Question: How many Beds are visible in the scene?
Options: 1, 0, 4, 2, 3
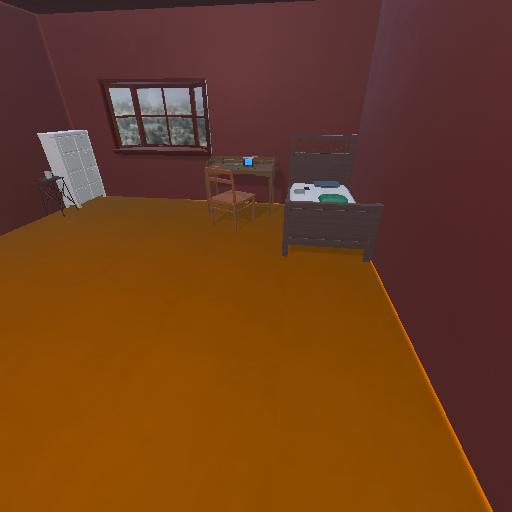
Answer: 1